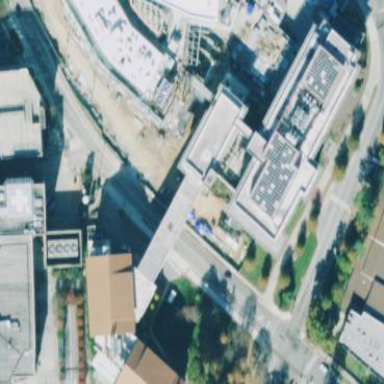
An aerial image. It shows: University building.